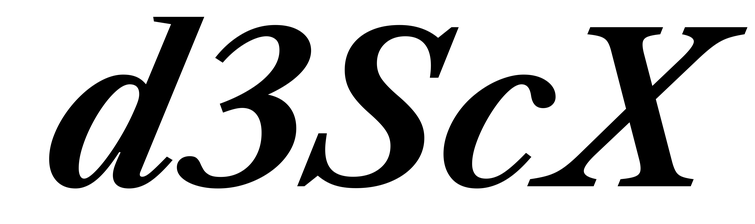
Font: LibreCaslonText-Italic_Bold_Italic